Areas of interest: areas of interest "Guesthouse"
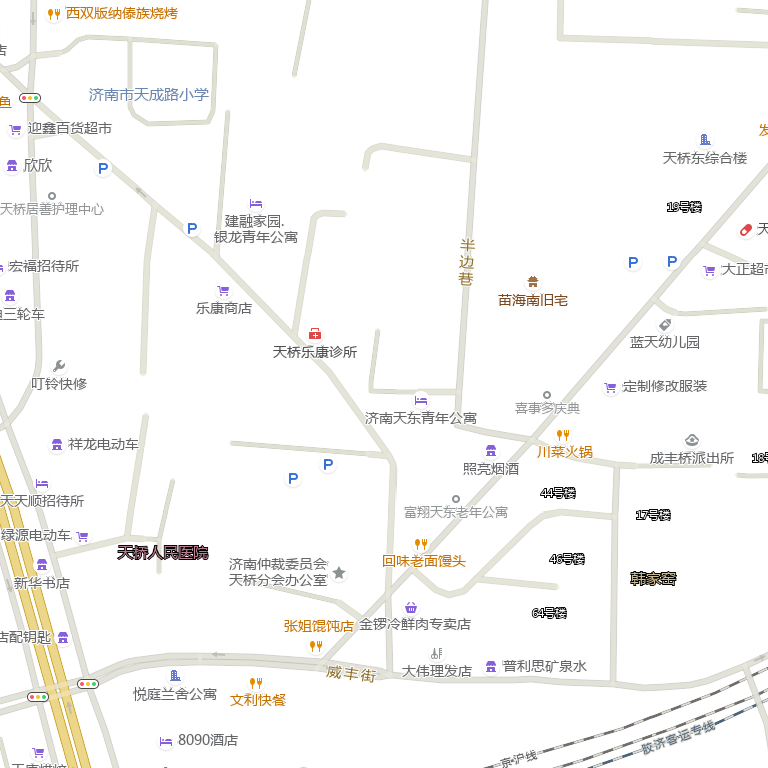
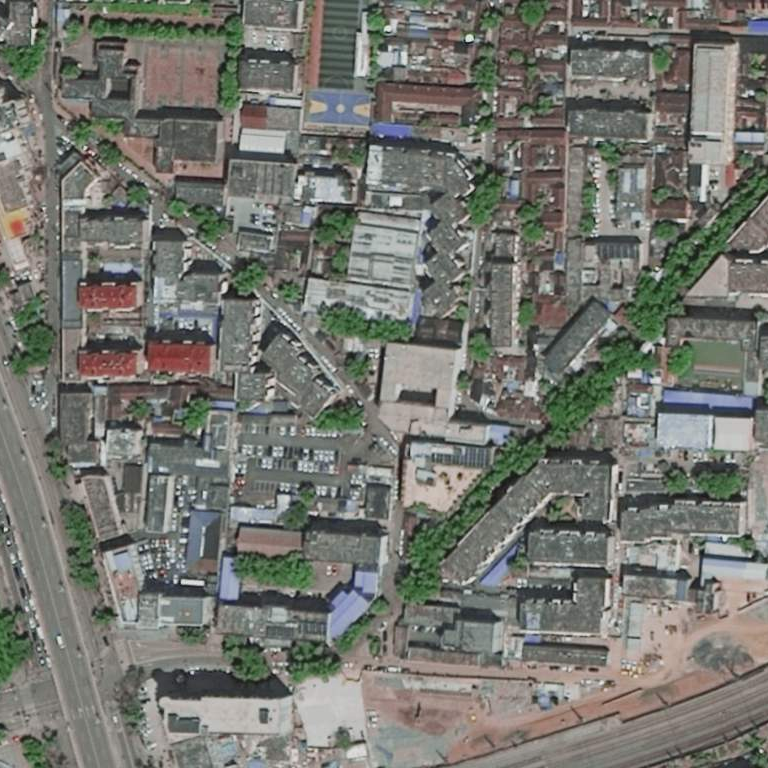